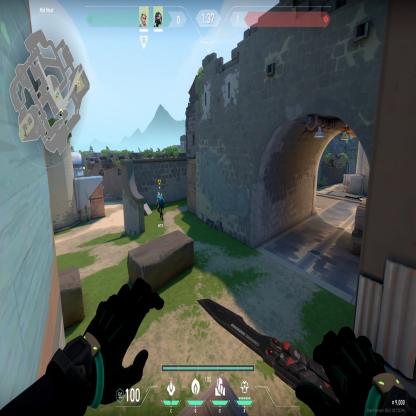
Label: teammate